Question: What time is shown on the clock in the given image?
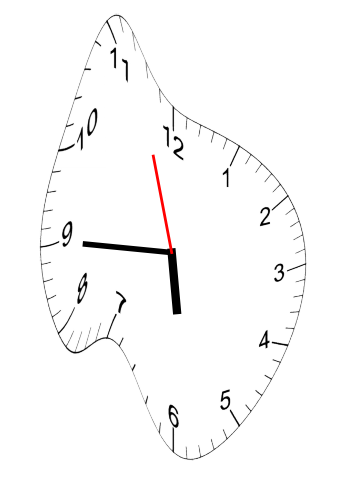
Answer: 05:44:57